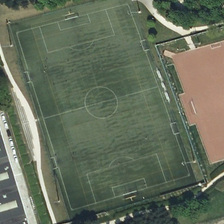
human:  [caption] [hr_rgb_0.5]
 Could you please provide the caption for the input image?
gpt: some green trees are around a football field .

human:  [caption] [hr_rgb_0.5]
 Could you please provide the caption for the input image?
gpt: some green trees are around a football field .

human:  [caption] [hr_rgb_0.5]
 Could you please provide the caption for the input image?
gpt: some green trees are around a football field .

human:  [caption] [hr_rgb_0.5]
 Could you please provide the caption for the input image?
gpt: some green trees are around a football field .

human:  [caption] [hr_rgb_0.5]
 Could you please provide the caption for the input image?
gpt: some green trees are around a football field .